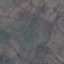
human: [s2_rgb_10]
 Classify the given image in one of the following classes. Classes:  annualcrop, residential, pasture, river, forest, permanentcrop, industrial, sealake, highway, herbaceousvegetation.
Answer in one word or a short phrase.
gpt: HerbaceousVegetation